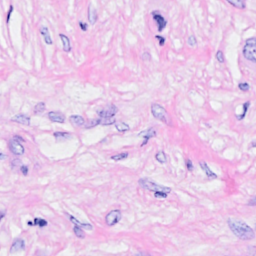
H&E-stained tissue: Breast